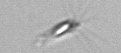
Label: Calciopappus